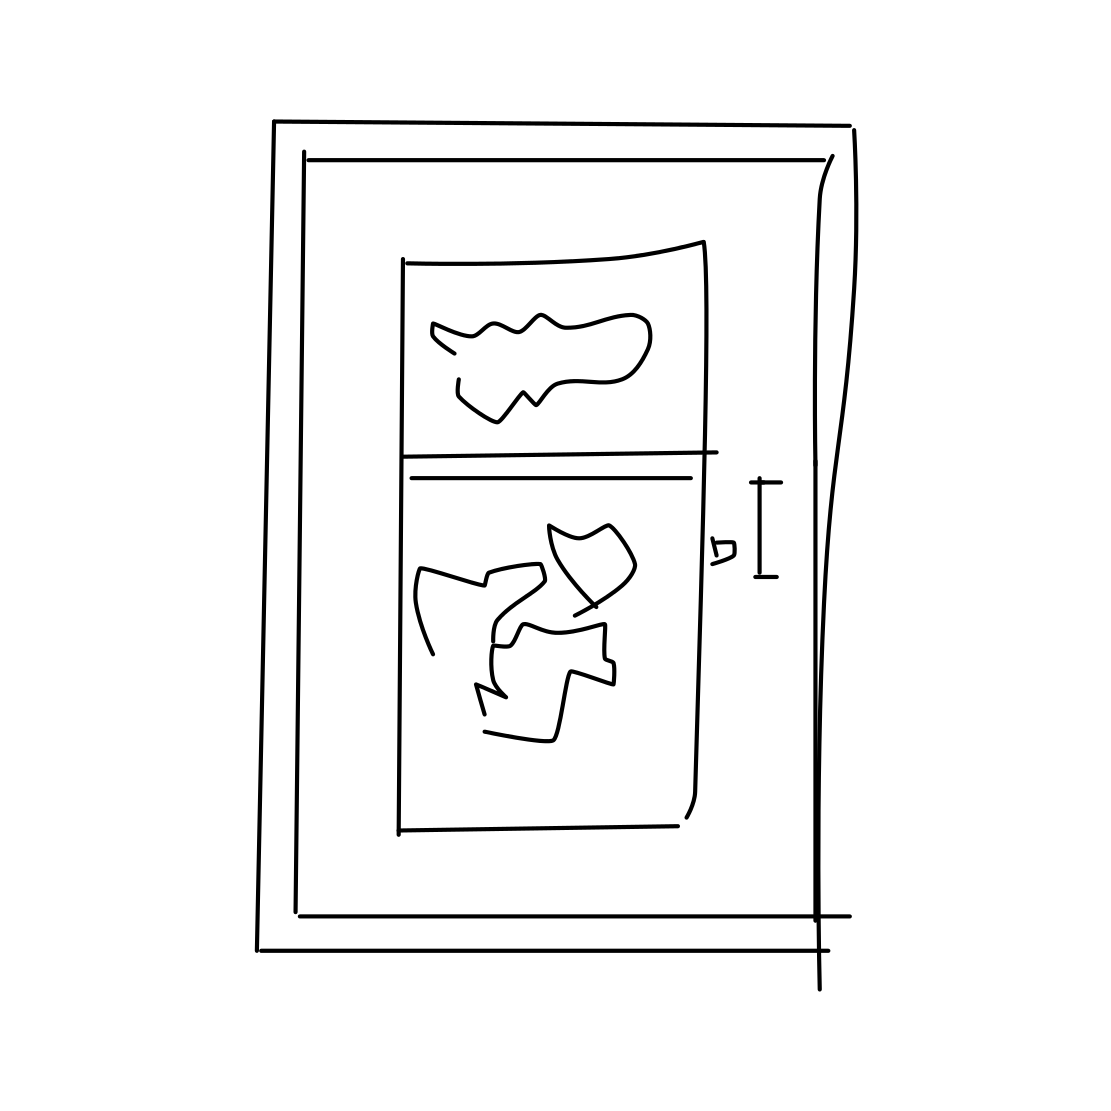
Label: door